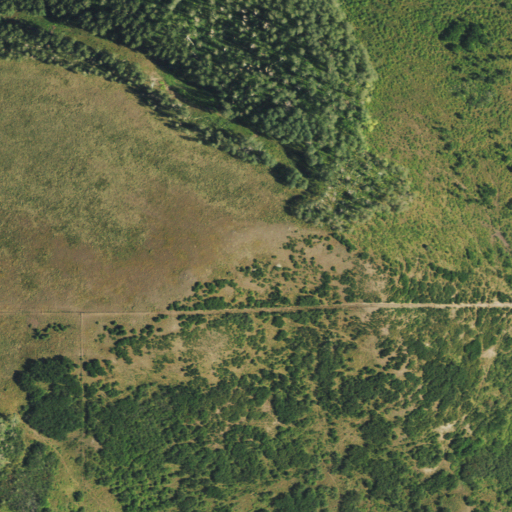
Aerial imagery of mountain in Colorado named Hastings Mesa containing deciduous forest, shrub, and grassland